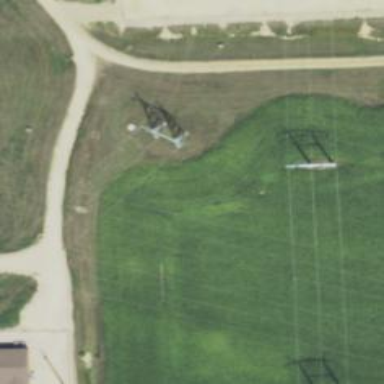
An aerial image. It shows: H-frame power tower with distinctive design.